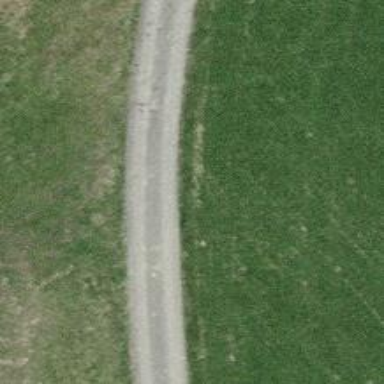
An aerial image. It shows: Well-maintained track road with grade 1 tracktype.